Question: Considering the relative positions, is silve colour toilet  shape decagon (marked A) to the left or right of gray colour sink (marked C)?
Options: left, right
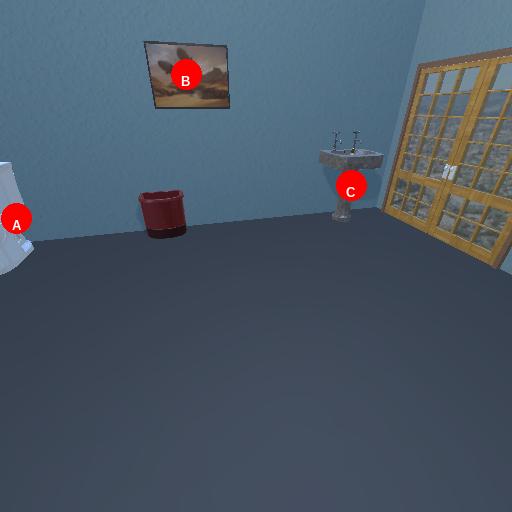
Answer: left